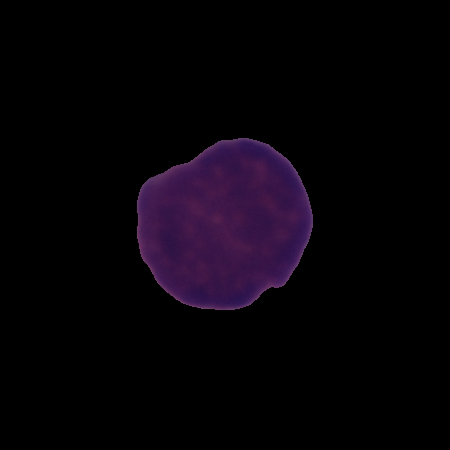
Label: cancer